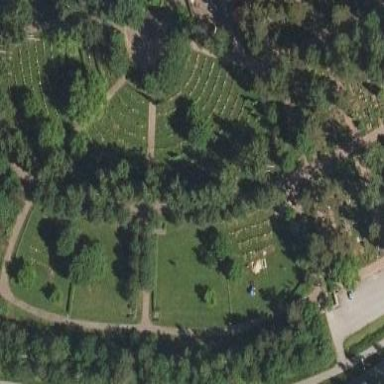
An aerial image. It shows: Cemetery.